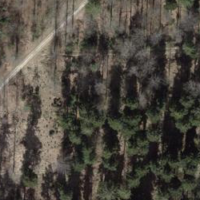
EUNIS habitat code: 44
Species observed at this site:
Lysimachia nemorum